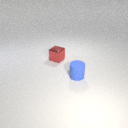
small blue rubber cylinder in front of small red metal cube